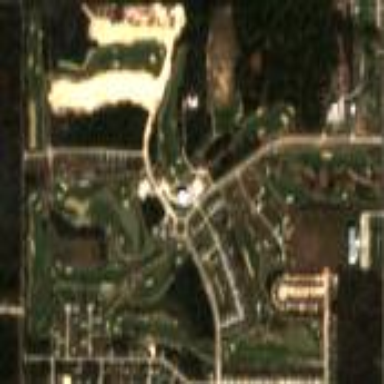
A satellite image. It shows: Golf course.